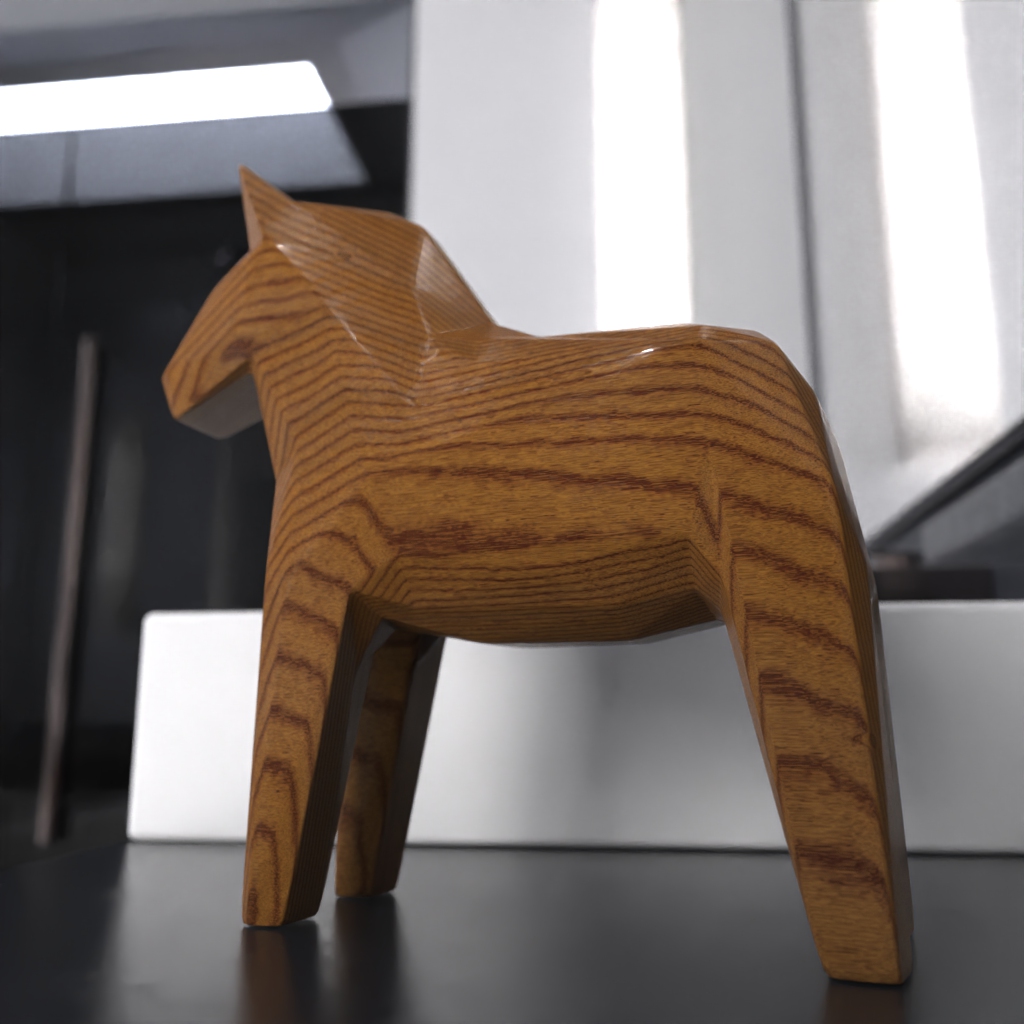
A high quality rendering of a dalahest_oak dalecarlian horse figurine made of varnished dark oak standing on a dark bathroom counter in an a clothing store with cold dimmed artificial lighting,medium shot fromlow-angleleft rear side , 35 mm, f 8